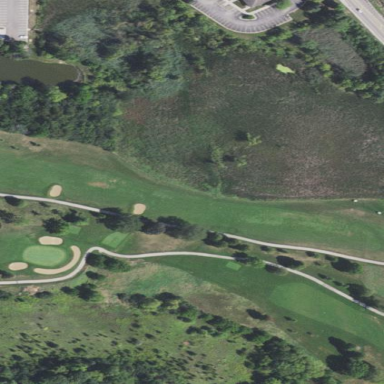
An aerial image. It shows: Grassy area designated as golf fairway.